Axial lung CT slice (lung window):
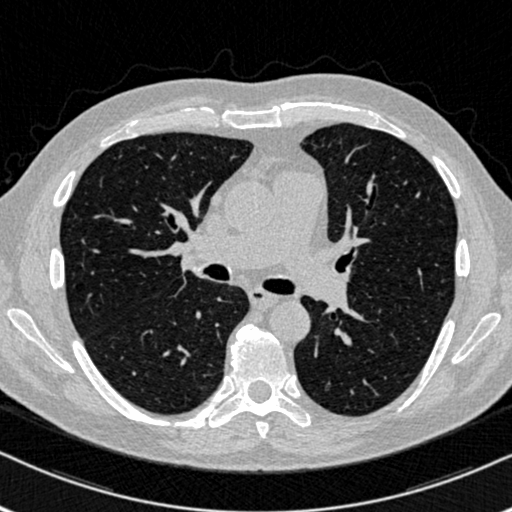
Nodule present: no